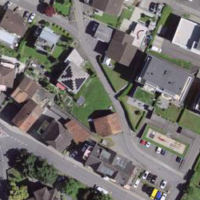
EUNIS habitat code: 54
Species observed at this site:
Allium ursinum
Thymus pulegioides
Fraxinus excelsior
Plantago major
Lapsana communis
Fulica atra
Hippocrepis comosa
Buteo buteo
Trifolium pratense
Trifolium repens
Lathyrus pratensis
Sylvia atricapilla
Chroicocephalus ridibundus
Juglans regia
Epilobium parviflorum
Cygnus olor
Geranium robertianum
Asplenium scolopendrium
Campanula trachelium
Erithacus rubecula
Phoenicurus ochruros
Geum urbanum
Epilobium hirsutum
Circaea lutetiana
Anas platyrhynchos
Troglodytes troglodytes
Aythya fuligula
Clematis vitalba
Passer domesticus
Cymbalaria muralis
Lotus corniculatus
Ptyonoprogne rupestris
Asplenium viride
Carduelis carduelis
Filipendula ulmaria
Turdus merula
Hieracium umbellatum
Plantago lanceolata
Acer campestre
Sisymbrium officinale
Parus major
Hirundo rustica
Mergus merganser
Milvus milvus
Prunella vulgaris
Larus argentatus
Daucus carota
Hedera helix
Motacilla alba